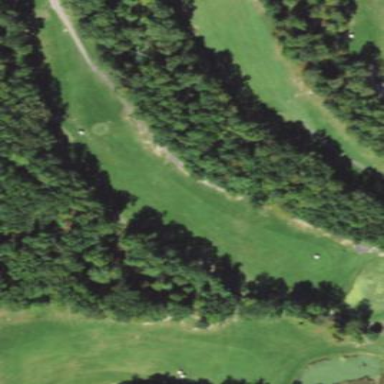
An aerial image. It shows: Golf fairway surrounded by grass.